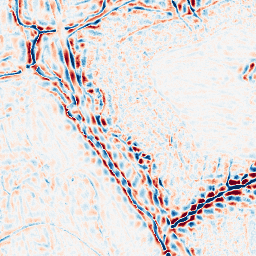
Category: wavelet
Decomposition family: wavelet_dwt
Decomposition parameters: wavelet: db8
level: 3
Upsampling method: quadratic
Upsampling parameters: scale: 4
Upsampling scale: 4